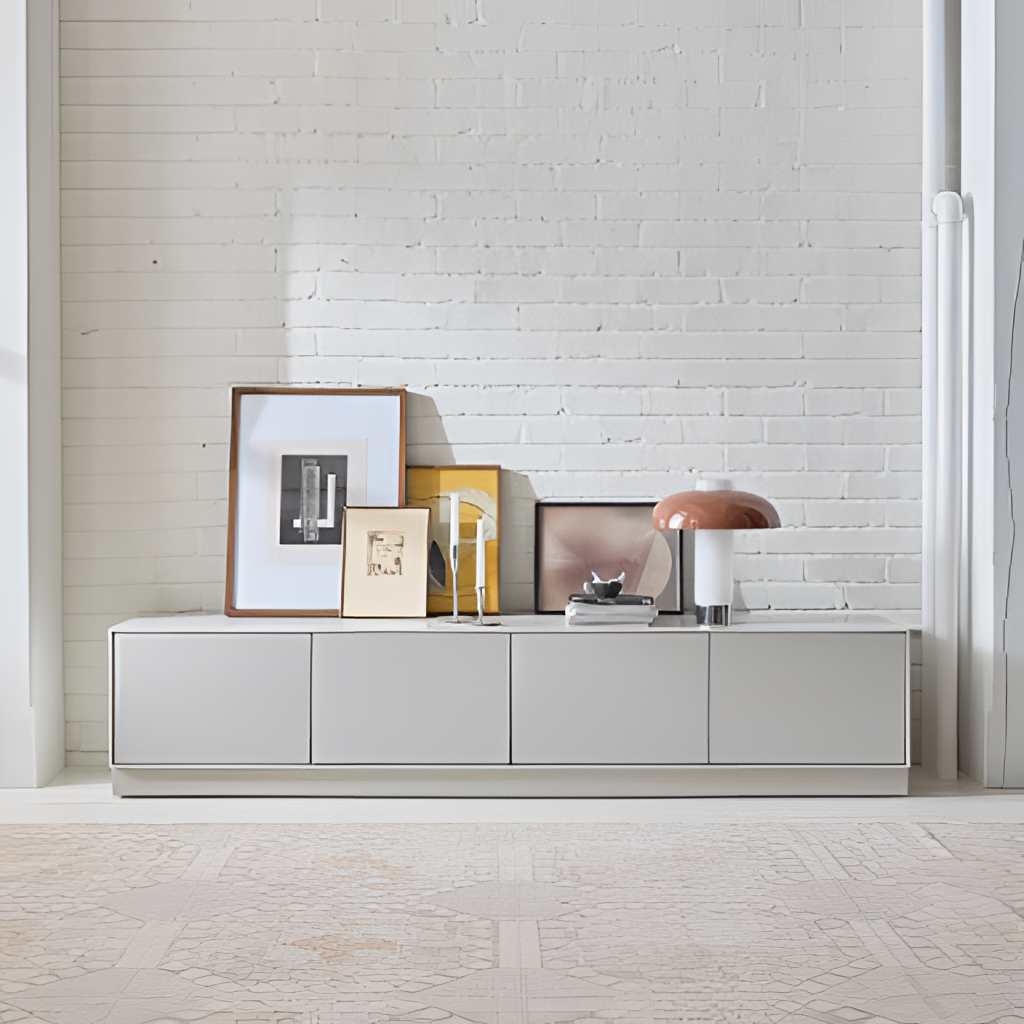
living room, gray wood cabinet, contemporary, brick wallpaper, with solid pattern, tile flooring, with geometric pattern